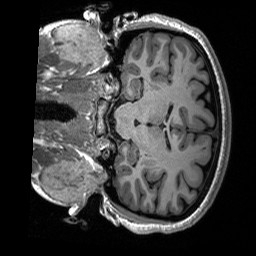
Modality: T1w
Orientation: coronal
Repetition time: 8 s
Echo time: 0.066 s